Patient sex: F
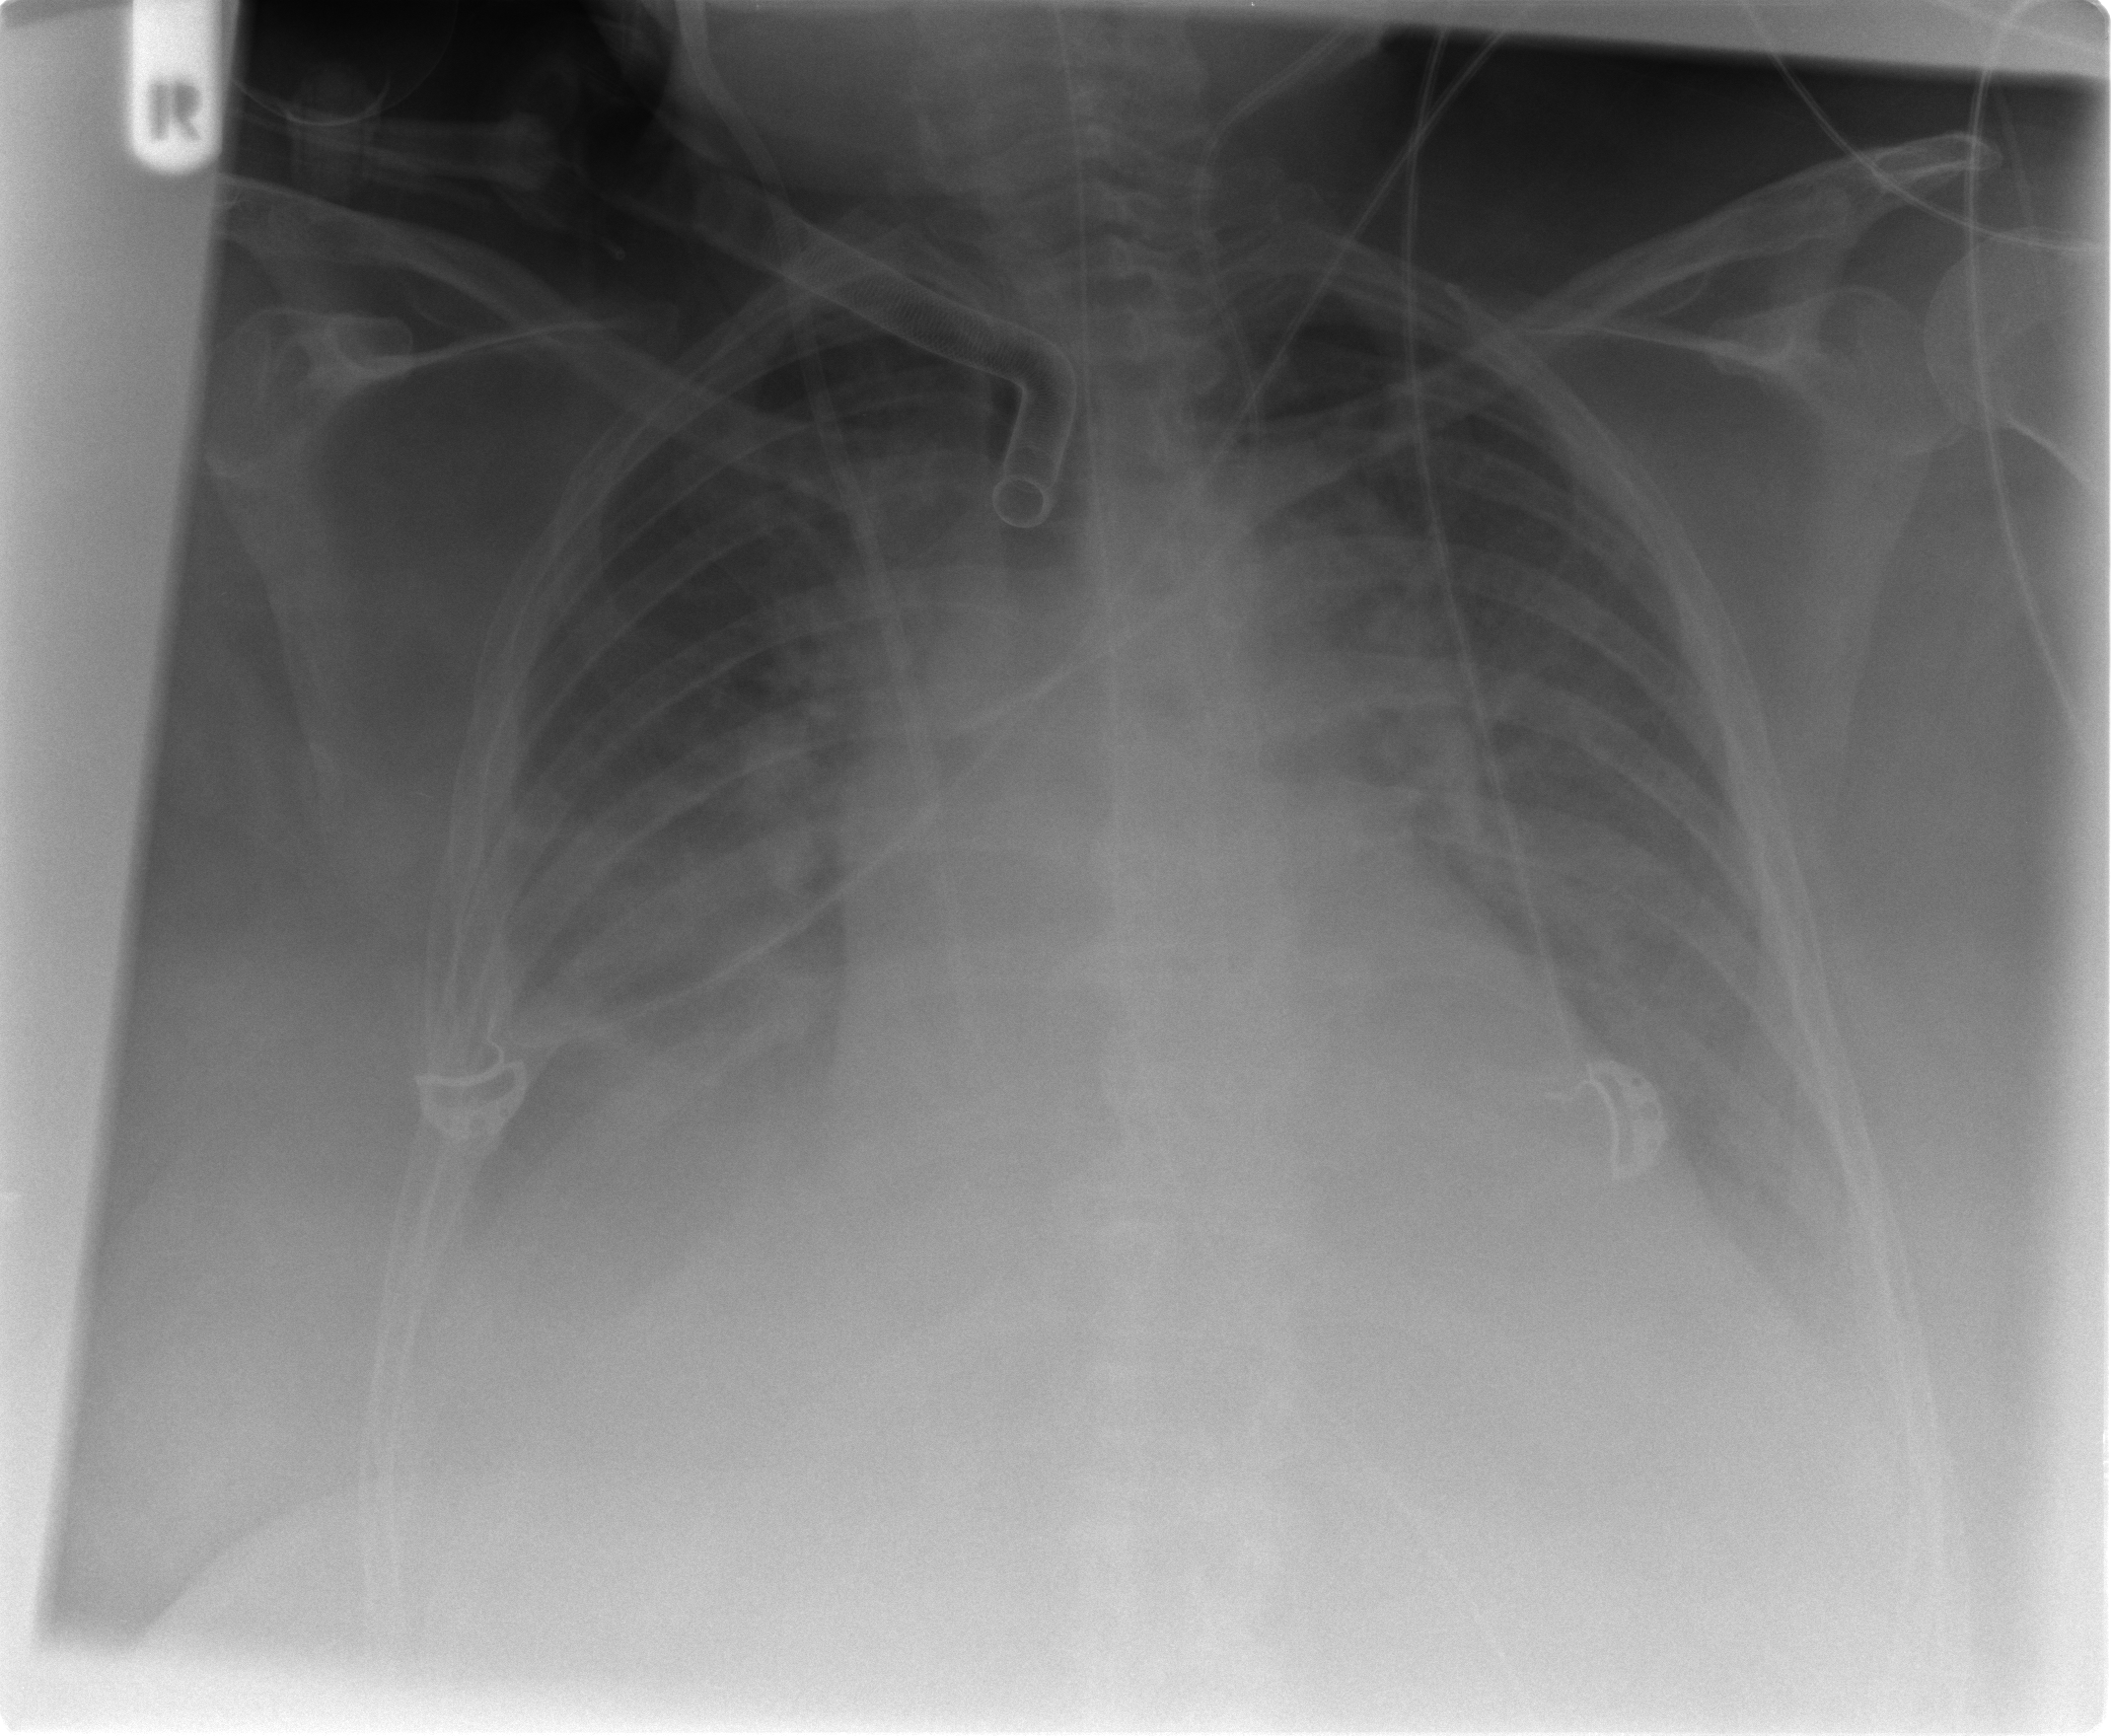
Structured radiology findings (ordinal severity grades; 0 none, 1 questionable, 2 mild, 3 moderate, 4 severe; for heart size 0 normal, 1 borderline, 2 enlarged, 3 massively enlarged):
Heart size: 2
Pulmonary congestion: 2
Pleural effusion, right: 3
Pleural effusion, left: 2
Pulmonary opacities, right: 1
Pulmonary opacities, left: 1
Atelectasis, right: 2
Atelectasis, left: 2